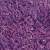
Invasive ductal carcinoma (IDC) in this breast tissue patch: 1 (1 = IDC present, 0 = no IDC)